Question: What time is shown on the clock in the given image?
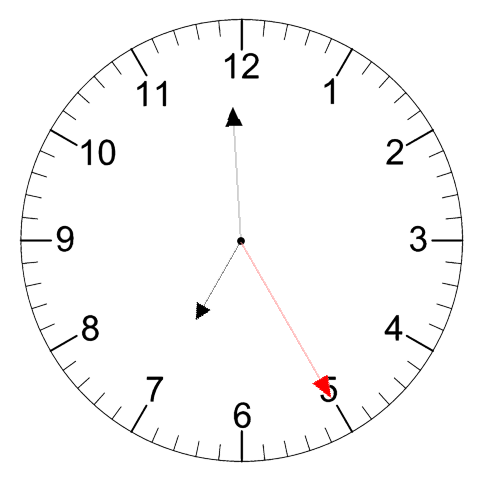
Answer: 06:59:25